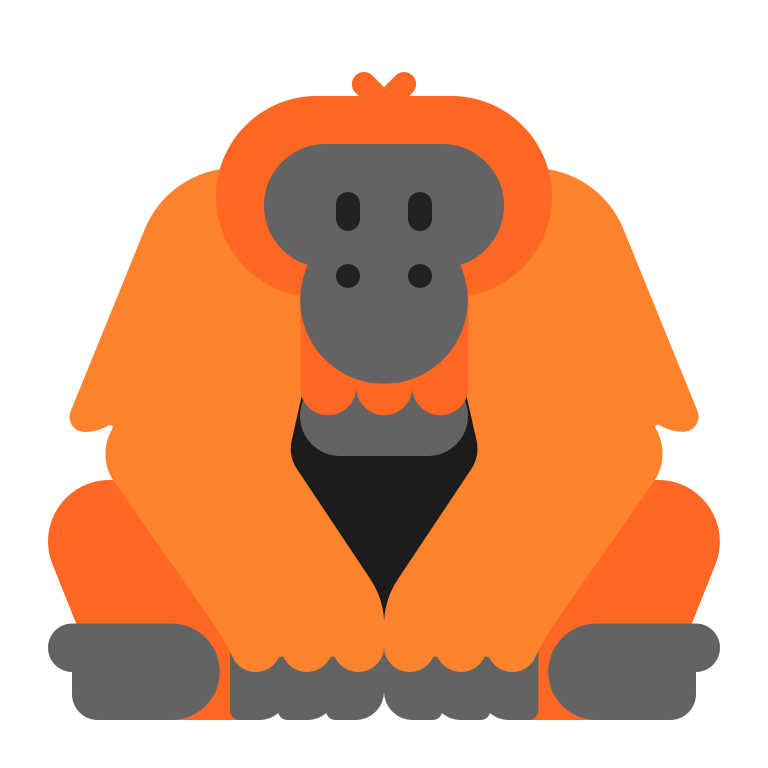
orangutan flat